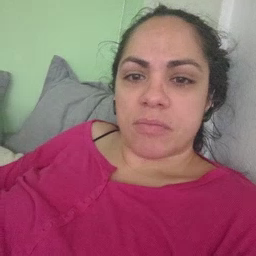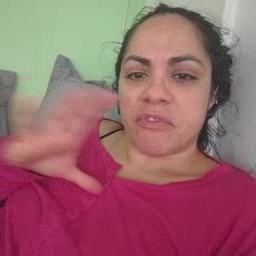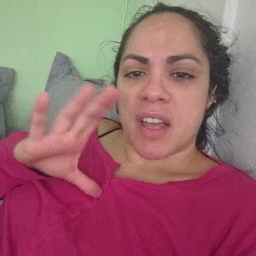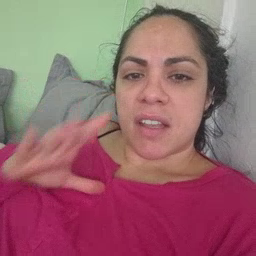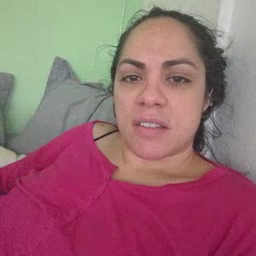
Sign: fine